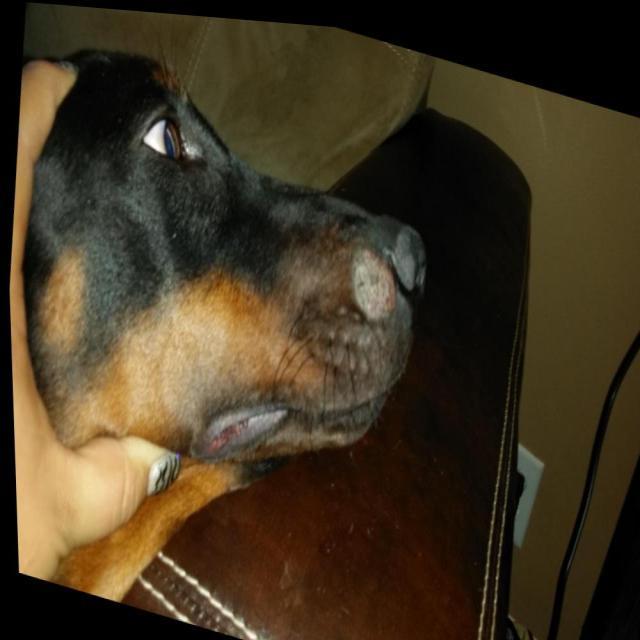
Canine ringworm (Dermatophytosis) — fungal infection caused by Microsporum or Trichophyton. Presents with circular alopecia, scaling, crusting, and broken hairs.